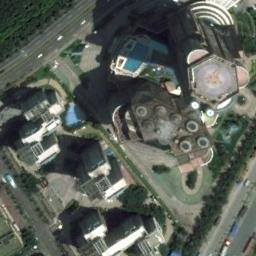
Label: commercial_area